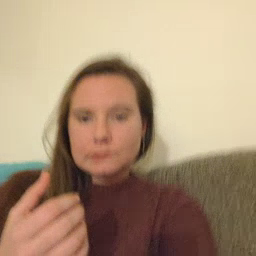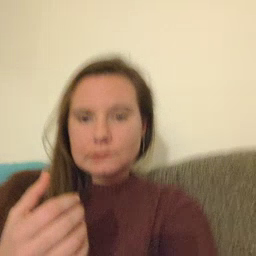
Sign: balloon